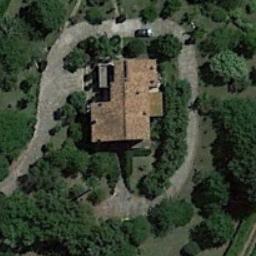
Label: residential